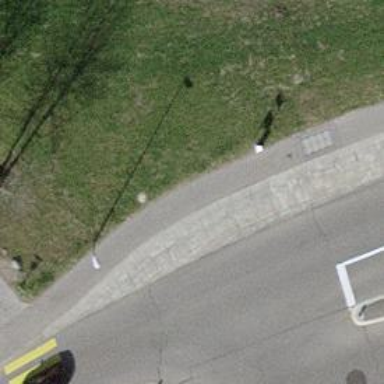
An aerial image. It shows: Platform for public transport on the road.